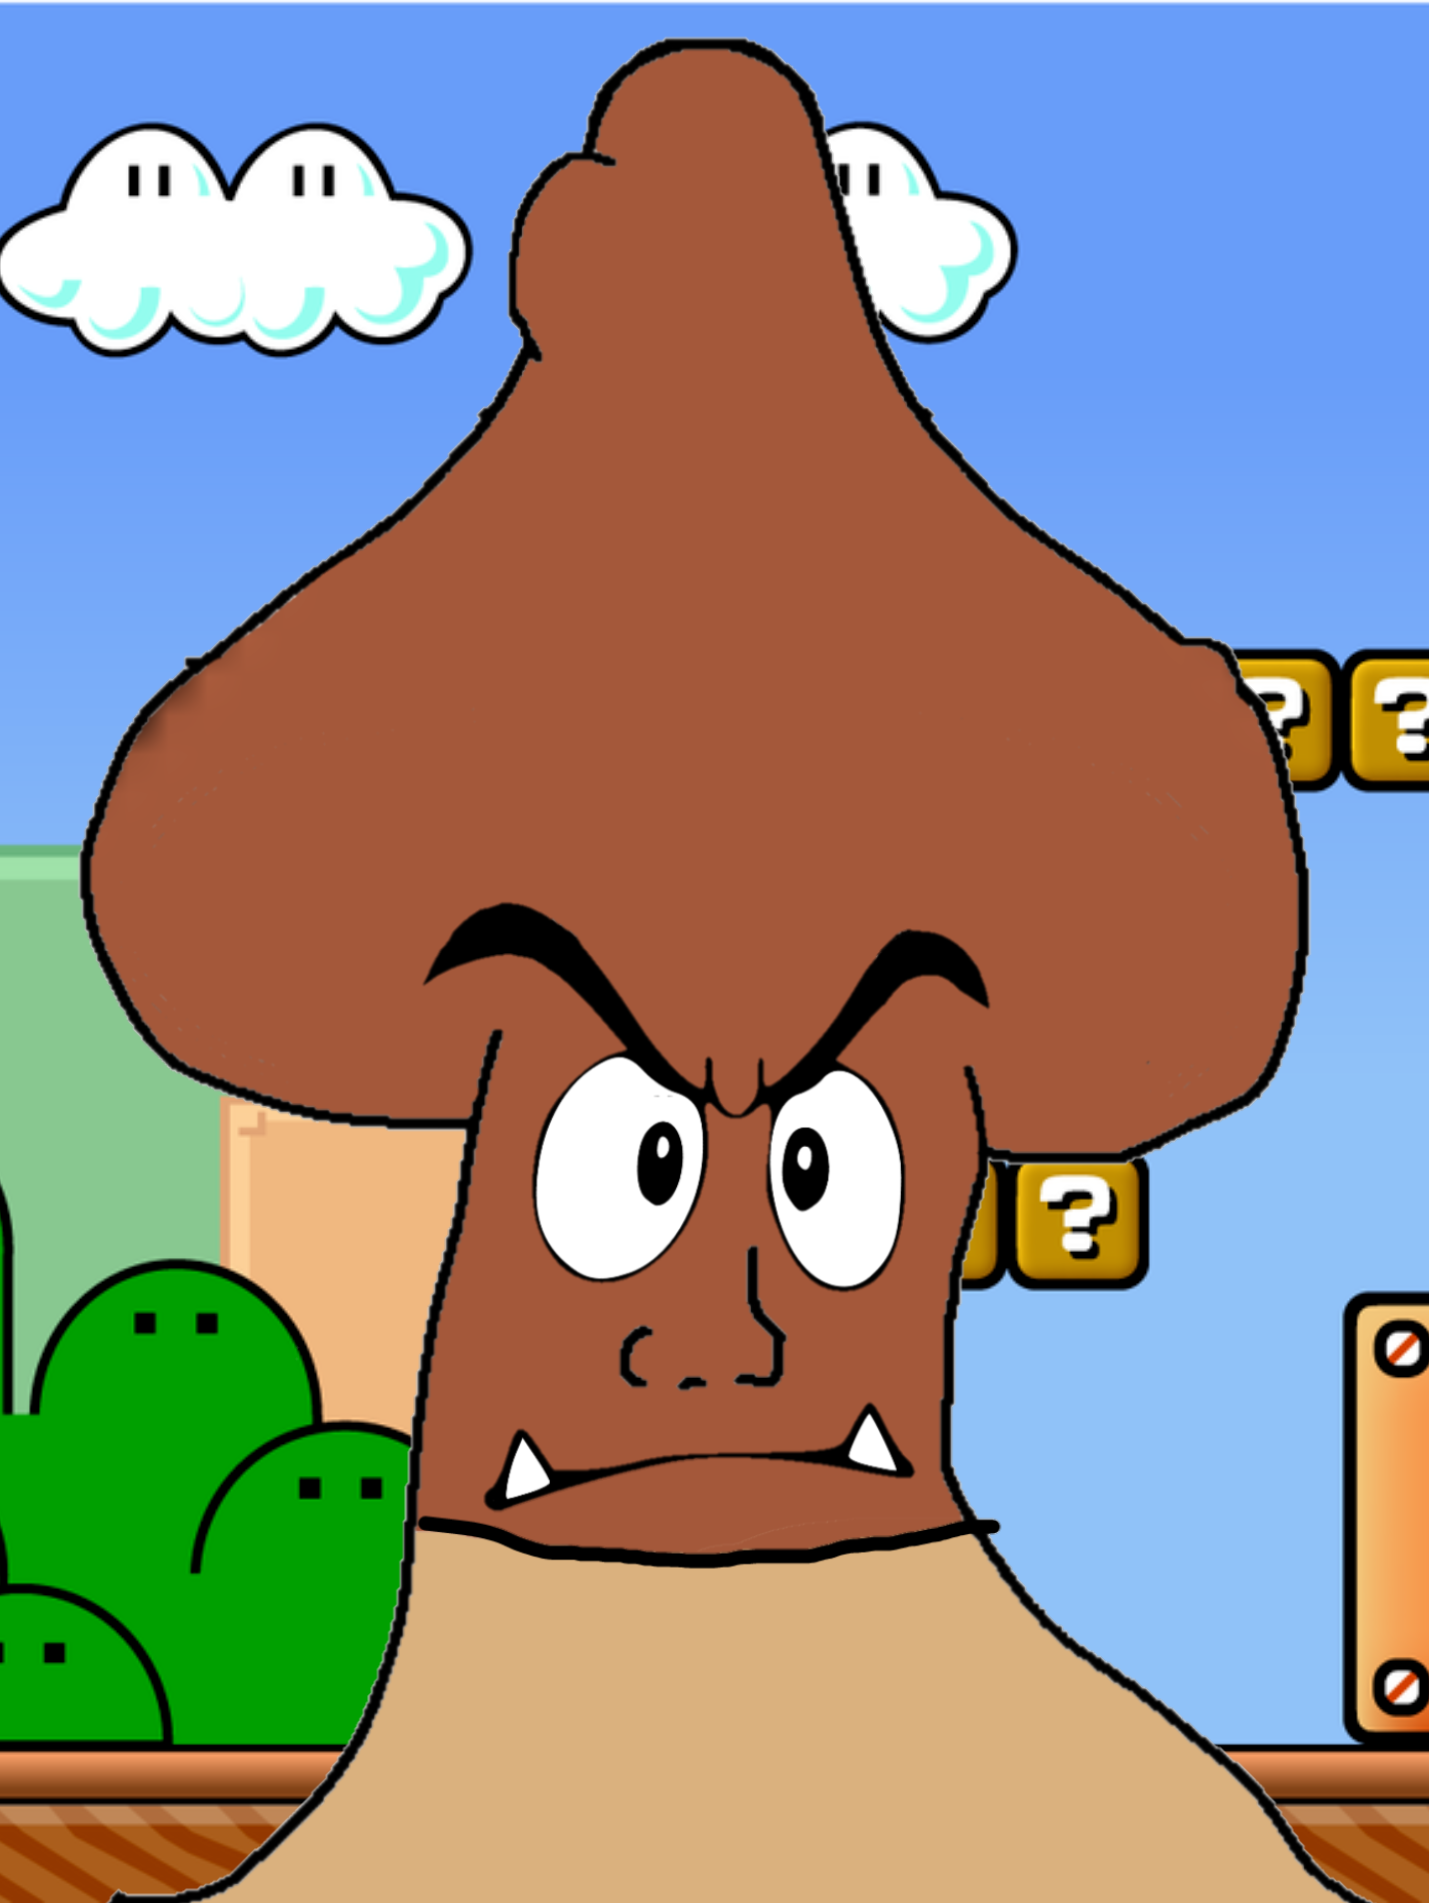
Label: 5_Shroomjak